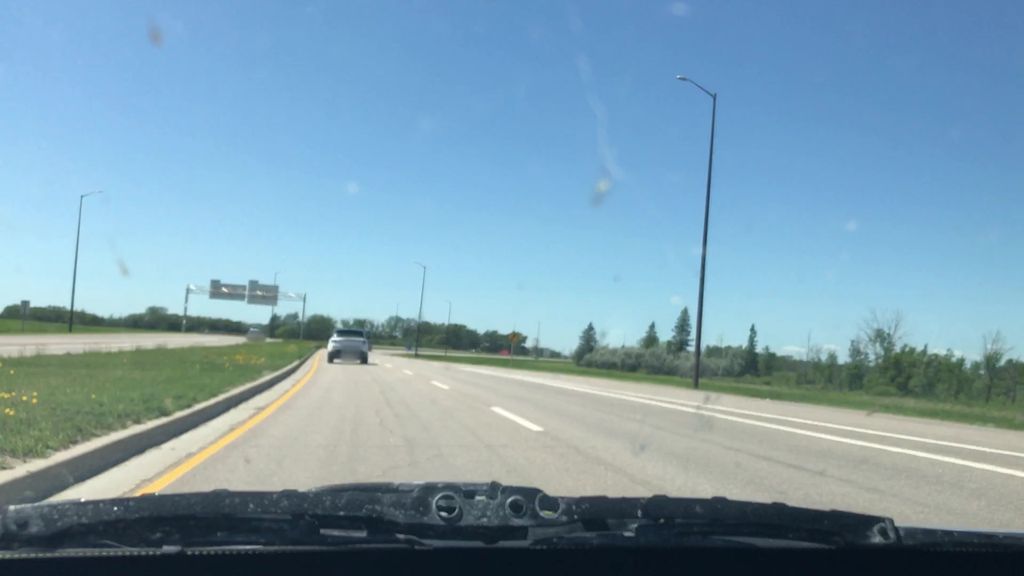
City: winnipeg